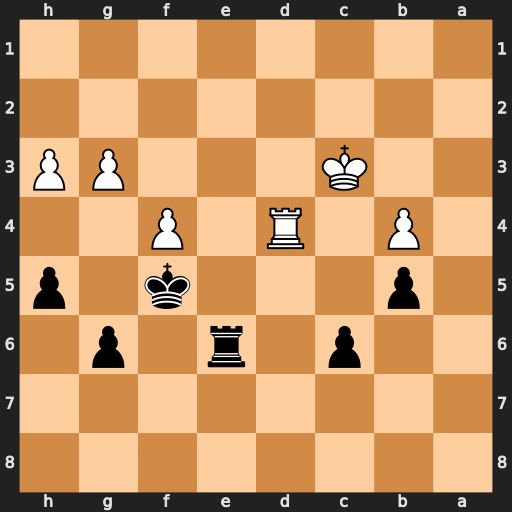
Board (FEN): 8/8/2p1r1p1/1p3k1p/1P1R1P2/2K3PP/8/8
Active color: b
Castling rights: -
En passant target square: -
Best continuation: Re3+ Rd3 Ke4 Rxe3+ Kxe3